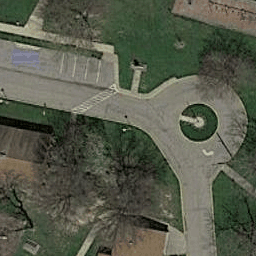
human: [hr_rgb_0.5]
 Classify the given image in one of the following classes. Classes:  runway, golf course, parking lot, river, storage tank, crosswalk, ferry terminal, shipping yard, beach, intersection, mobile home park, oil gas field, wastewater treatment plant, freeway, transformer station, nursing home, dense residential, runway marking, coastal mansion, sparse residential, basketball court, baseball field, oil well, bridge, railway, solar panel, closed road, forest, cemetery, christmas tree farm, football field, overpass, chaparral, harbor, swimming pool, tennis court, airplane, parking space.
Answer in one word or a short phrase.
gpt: closed road